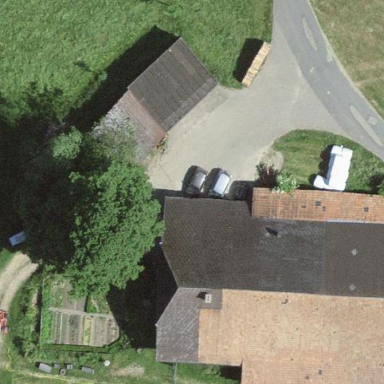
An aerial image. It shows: Farm building.